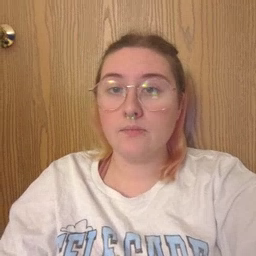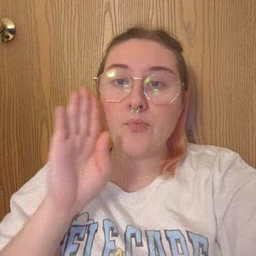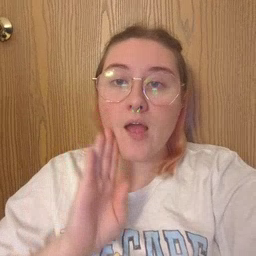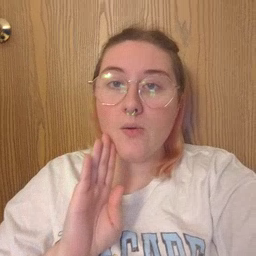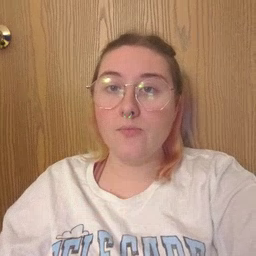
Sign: brown